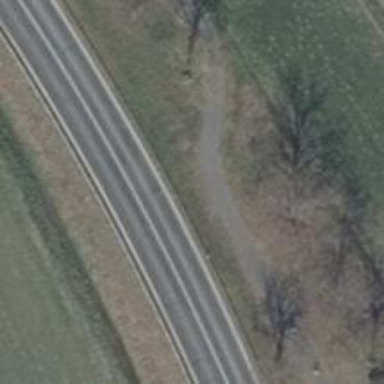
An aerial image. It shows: Asphalt path.